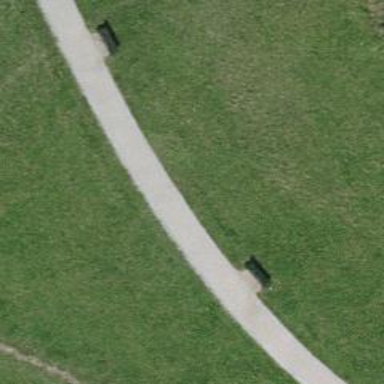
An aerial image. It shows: Footway with fine gravel surface.